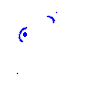
Particle: kaon